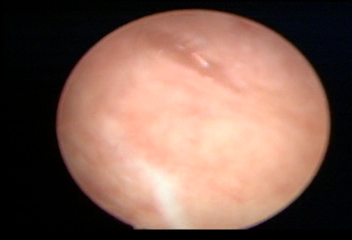
Modality: WLC
Class: Normal mucosa
Bladder cancer association: No